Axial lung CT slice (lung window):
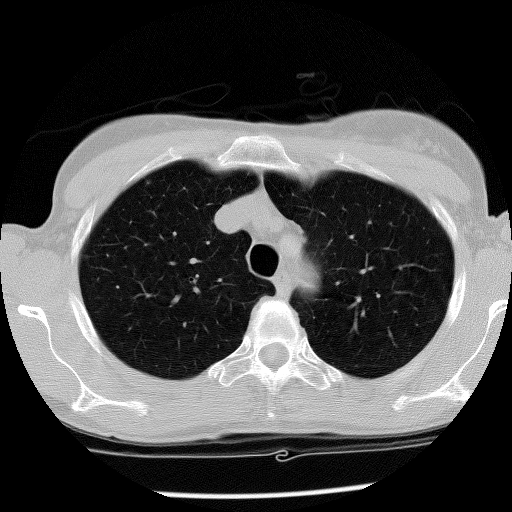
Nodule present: no